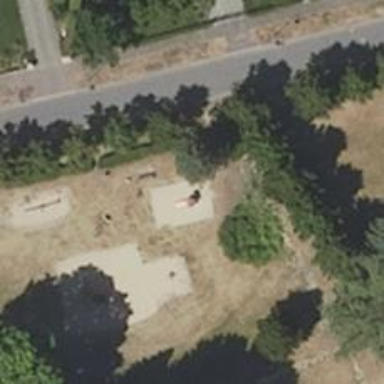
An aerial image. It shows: Playground featuring slide.